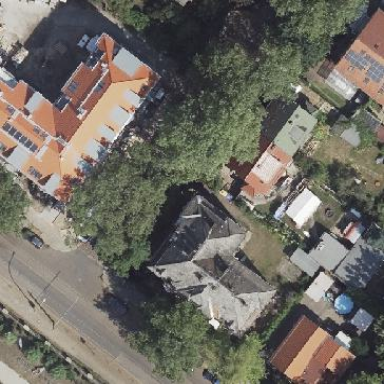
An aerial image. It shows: Detached building with mansard roof.